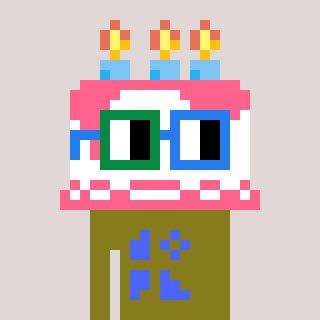
a pixel art character with square green and blue glasses, a cake-shaped head and a gunk-colored body on a warm background